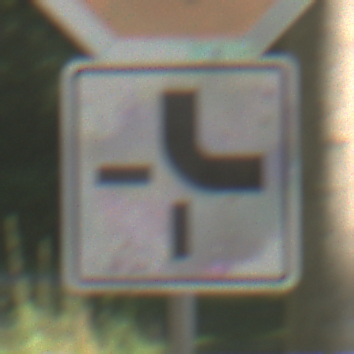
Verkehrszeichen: VerlaufVorfahrtsstrasse4
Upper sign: Stop
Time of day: Midday
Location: Outdoor (RoadRail)
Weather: Clear
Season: NotSpecified
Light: Natural